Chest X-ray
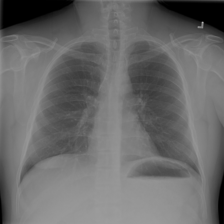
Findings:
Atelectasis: negative
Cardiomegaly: negative
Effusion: negative
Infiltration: positive
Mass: negative
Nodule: negative
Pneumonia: negative
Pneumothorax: negative
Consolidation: negative
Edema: negative
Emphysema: negative
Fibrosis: negative
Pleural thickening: negative
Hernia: negative